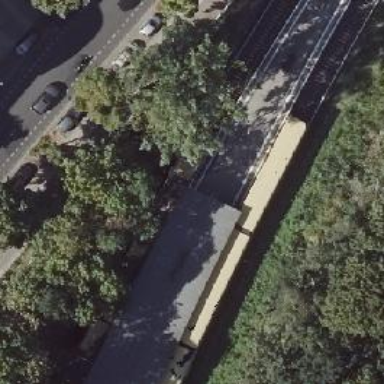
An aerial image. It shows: Railway signal.